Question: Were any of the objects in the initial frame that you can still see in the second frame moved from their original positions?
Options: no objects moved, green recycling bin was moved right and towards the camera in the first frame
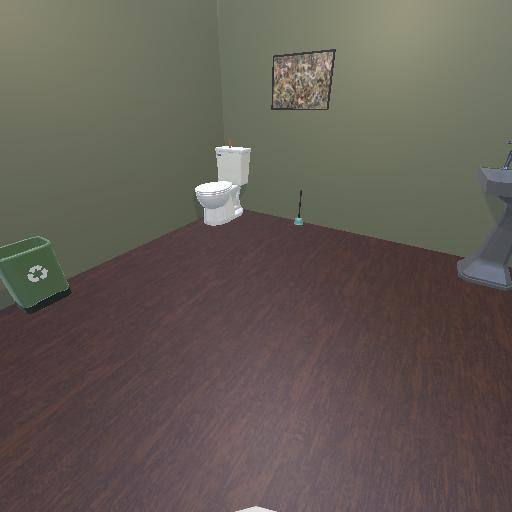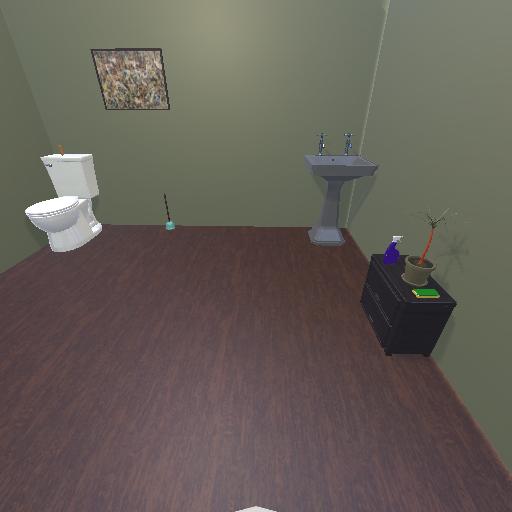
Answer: no objects moved